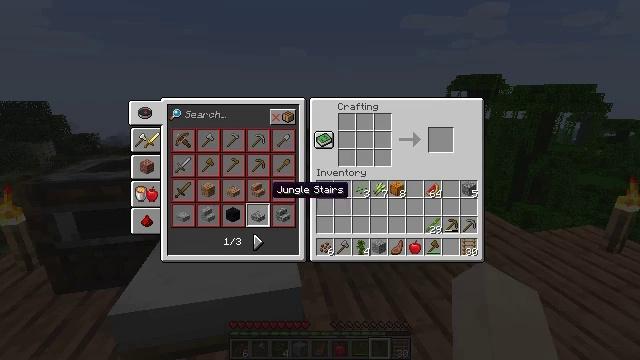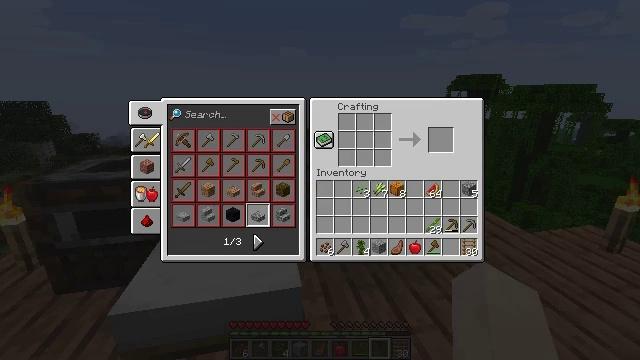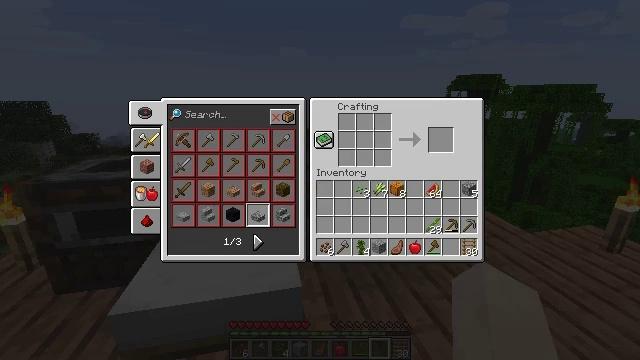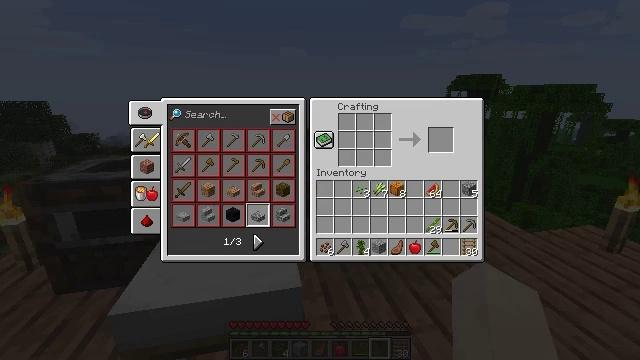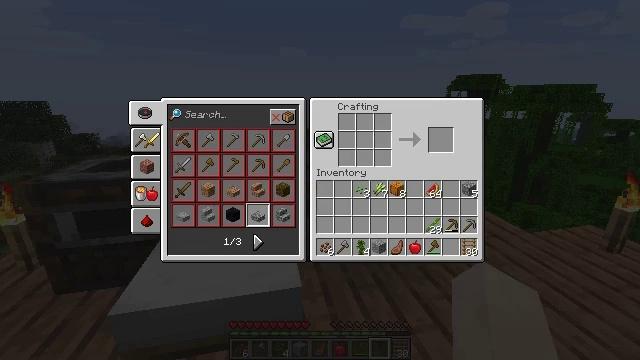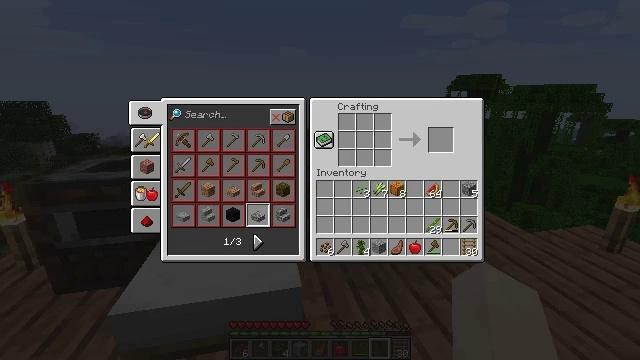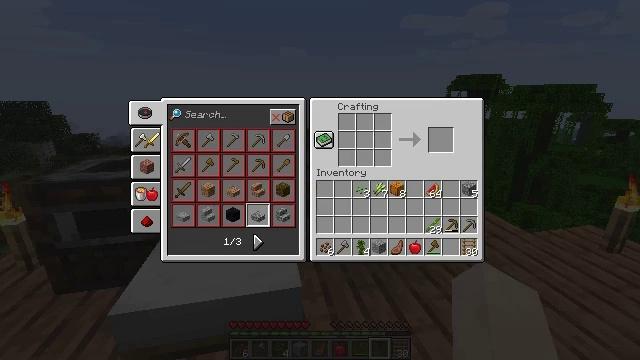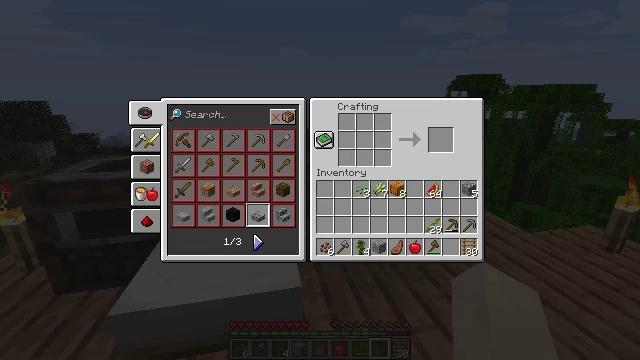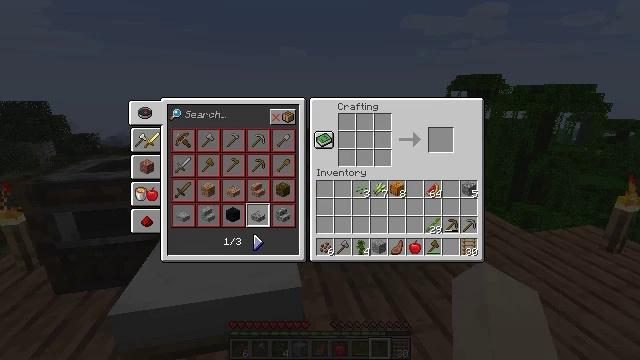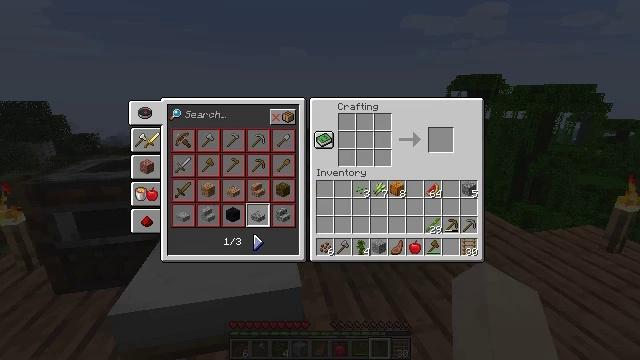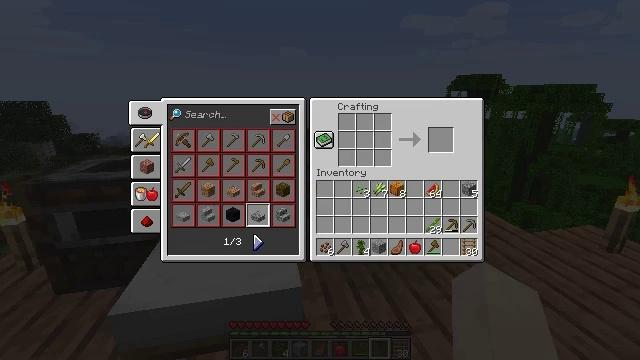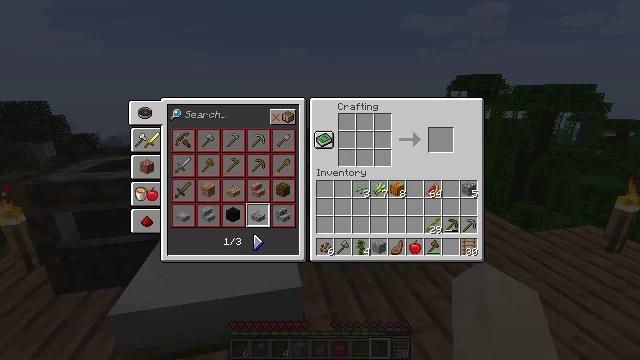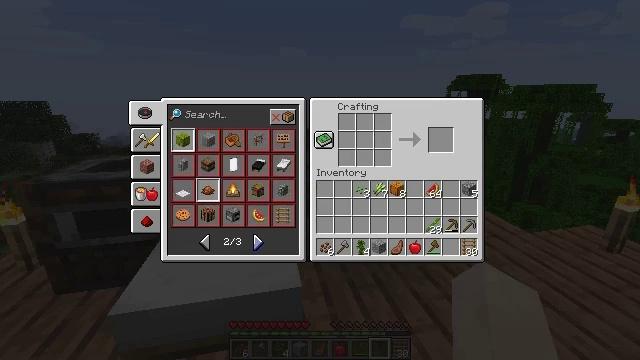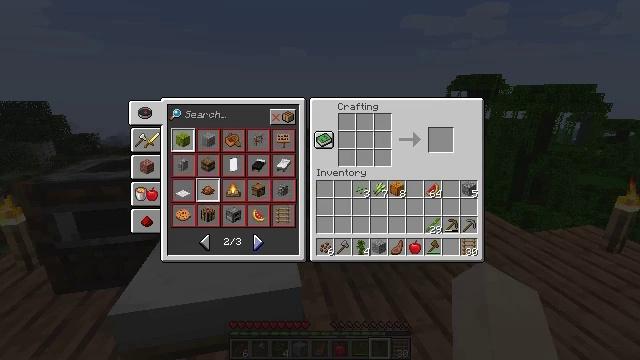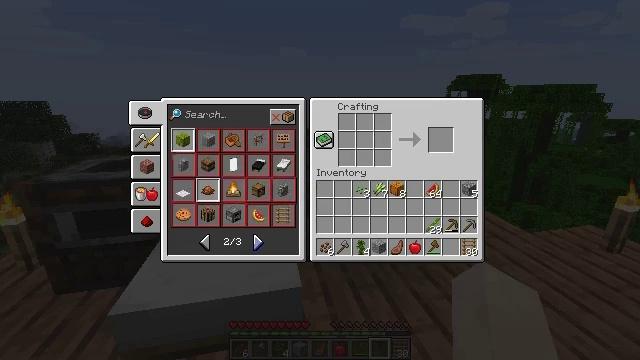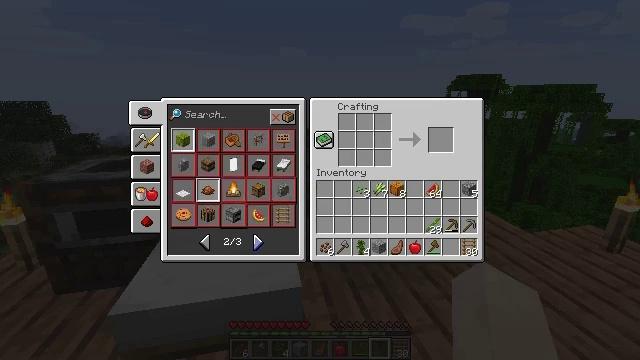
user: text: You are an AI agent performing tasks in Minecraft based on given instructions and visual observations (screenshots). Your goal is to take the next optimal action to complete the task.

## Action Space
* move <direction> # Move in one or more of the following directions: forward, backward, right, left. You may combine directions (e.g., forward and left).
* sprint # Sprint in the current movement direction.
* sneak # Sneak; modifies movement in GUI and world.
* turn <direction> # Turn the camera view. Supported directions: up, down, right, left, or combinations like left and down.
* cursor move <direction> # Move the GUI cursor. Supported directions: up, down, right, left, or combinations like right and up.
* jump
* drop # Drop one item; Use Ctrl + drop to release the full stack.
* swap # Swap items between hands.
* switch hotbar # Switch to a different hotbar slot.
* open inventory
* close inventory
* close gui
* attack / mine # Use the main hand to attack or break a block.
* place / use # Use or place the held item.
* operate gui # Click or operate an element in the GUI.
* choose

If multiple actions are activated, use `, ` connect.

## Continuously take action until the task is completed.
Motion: motion action
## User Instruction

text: Create sugar from sugarcane.
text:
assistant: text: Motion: cursor move left and down
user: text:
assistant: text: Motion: cursor move down
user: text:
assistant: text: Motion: no_op
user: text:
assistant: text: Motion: no_op
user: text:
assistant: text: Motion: no_op
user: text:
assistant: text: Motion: cursor move up
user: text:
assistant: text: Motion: cursor move up
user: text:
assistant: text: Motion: no_op
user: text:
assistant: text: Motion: no_op
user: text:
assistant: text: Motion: no_op
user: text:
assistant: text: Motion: no_op
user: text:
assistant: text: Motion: operate gui
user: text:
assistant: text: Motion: operate gui
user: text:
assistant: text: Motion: no_op
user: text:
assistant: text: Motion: no_op
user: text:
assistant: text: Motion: no_op
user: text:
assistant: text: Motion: operate gui
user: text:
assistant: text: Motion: operate gui
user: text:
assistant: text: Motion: operate gui
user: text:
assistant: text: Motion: operate gui
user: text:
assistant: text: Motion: no_op
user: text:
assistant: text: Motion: no_op
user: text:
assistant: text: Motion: no_op
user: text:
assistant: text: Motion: no_op
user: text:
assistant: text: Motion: no_op
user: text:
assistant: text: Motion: cursor move left
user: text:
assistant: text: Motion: cursor move left
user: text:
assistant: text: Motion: no_op
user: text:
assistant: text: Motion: no_op
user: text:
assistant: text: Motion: no_op